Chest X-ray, PA view. Patient: 20 years old, sex F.
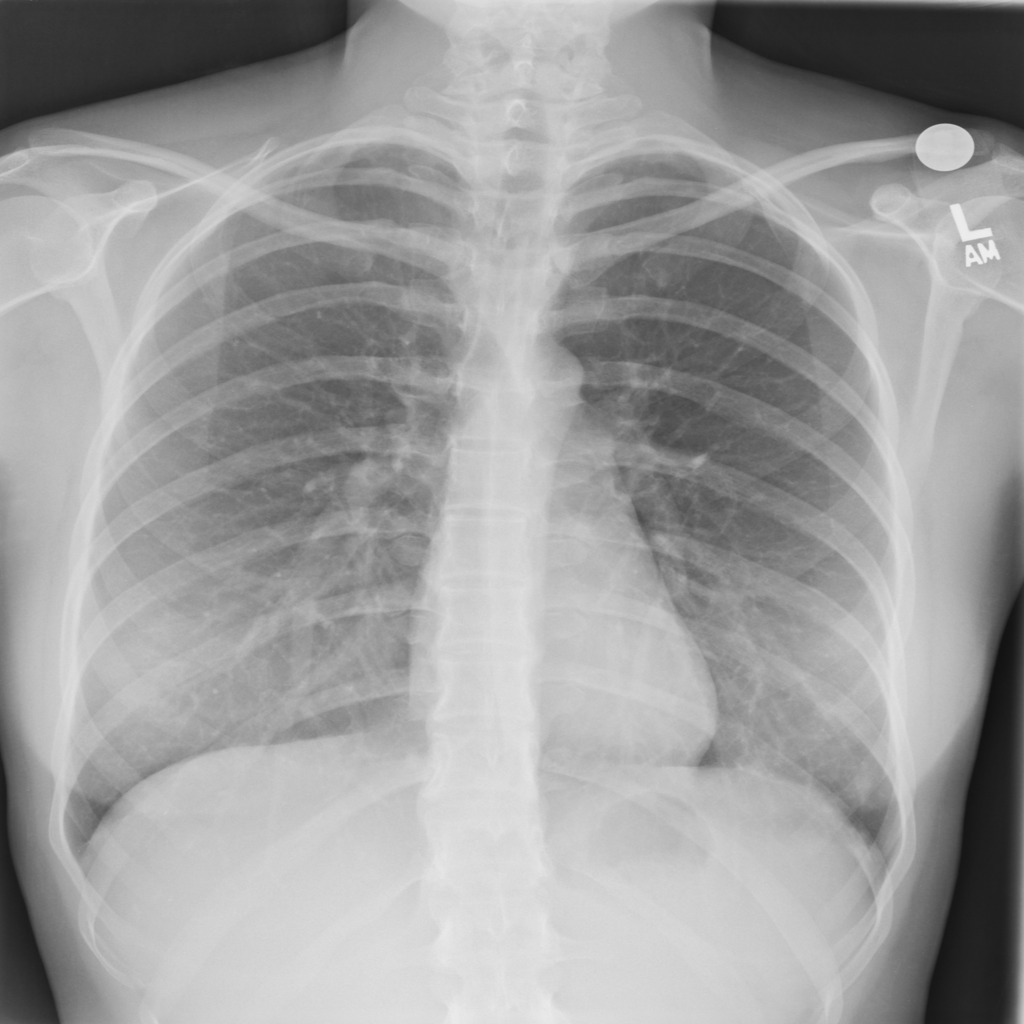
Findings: No Finding